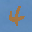
Label: 4